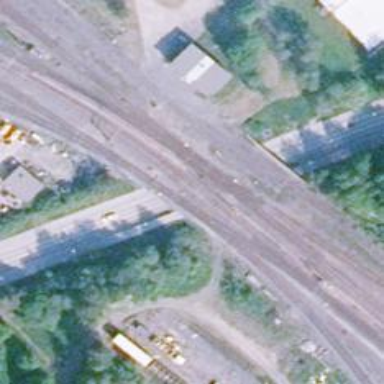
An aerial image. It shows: Railway yard with bridge.